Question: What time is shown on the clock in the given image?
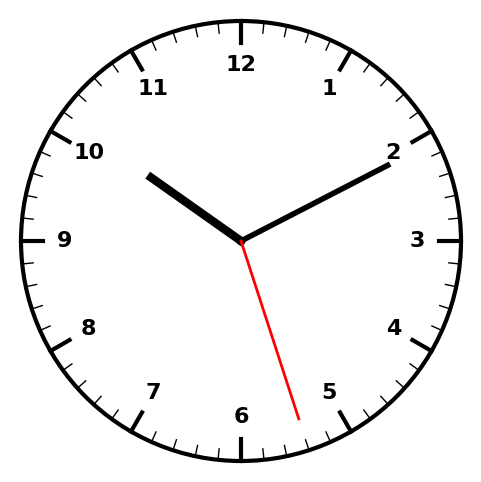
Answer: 10:10:27